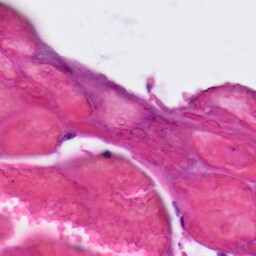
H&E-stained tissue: Colon